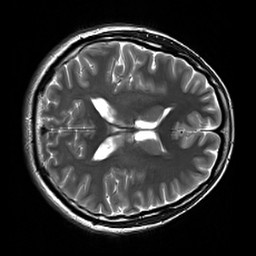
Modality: T2w
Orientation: axial
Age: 25
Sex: female
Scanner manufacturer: siemens
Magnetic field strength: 3 T
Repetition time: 7 s
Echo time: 0.09 s